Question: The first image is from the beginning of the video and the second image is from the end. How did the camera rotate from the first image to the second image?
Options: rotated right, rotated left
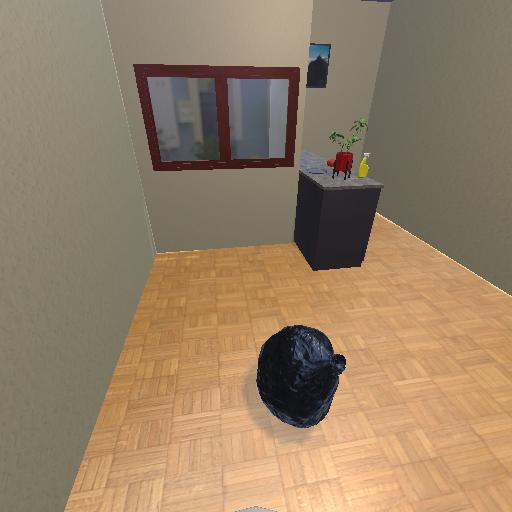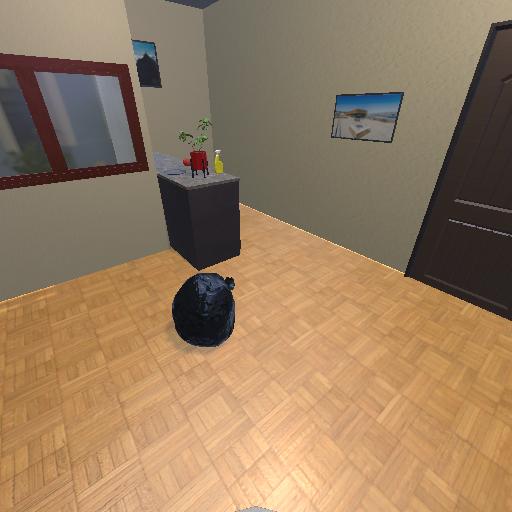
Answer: rotated right